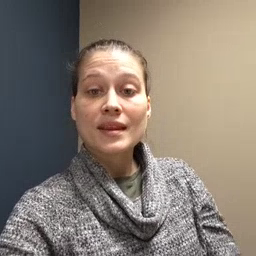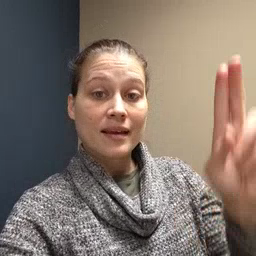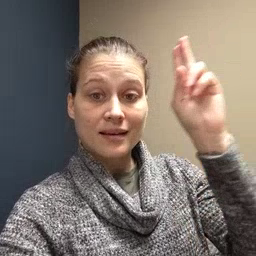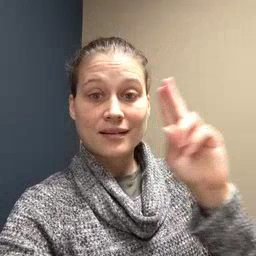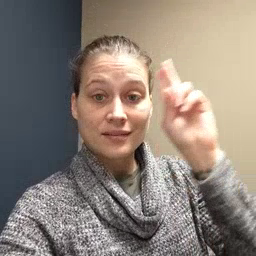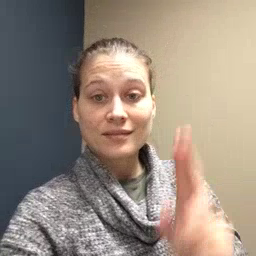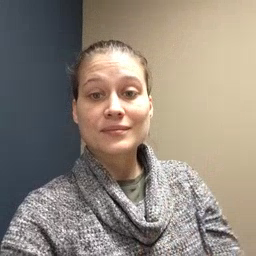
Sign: uncle